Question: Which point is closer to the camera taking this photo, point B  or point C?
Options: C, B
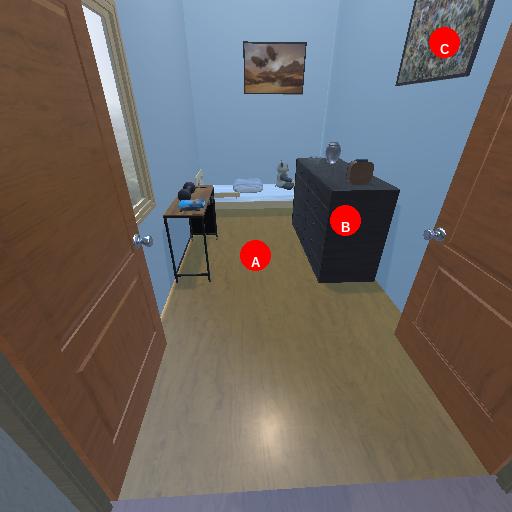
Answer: C